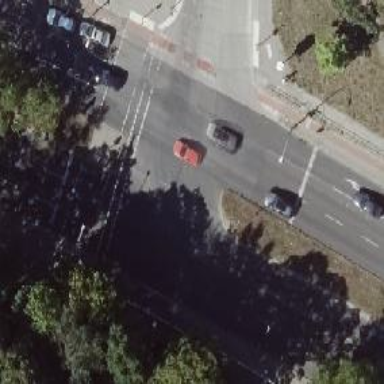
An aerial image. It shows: Secondary road with asphalt surface. There is cycle track on the right side and parallel on-street parking.